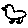
Label: bird